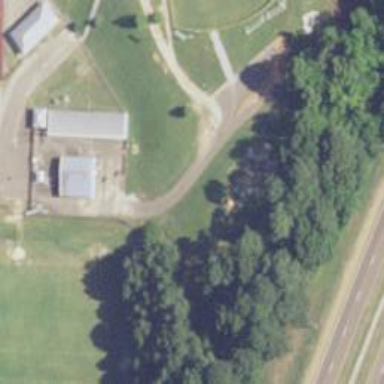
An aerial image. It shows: Driveway leading to service road.